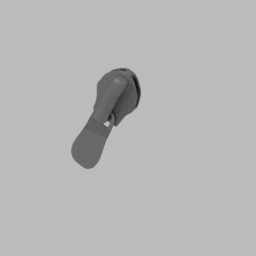
Label: mechanical